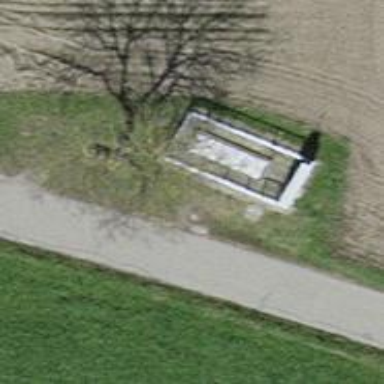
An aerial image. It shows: Bench.